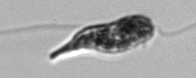
Label: Euglena